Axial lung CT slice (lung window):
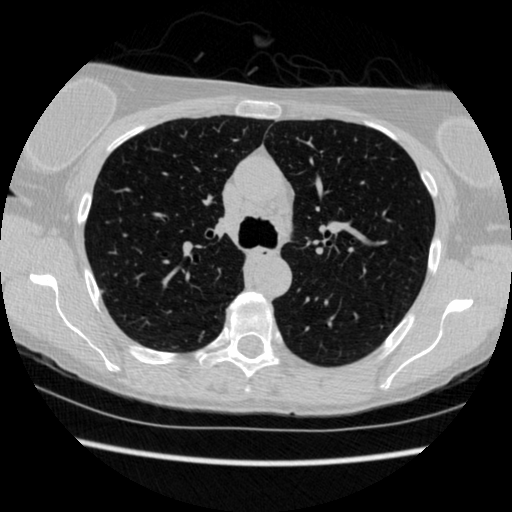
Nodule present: no